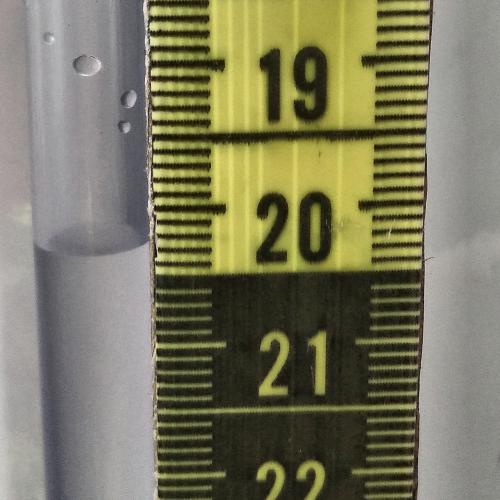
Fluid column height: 20.3 cm